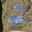
Label: 2